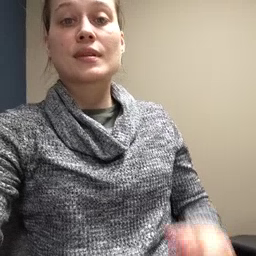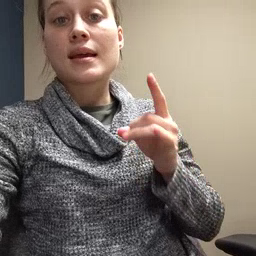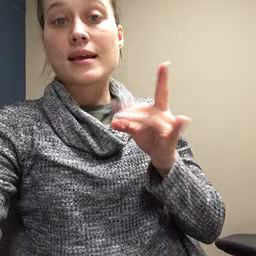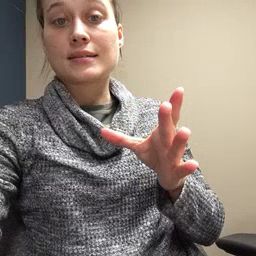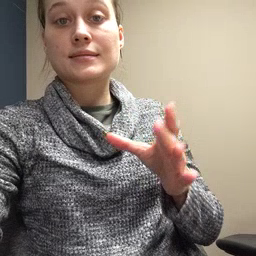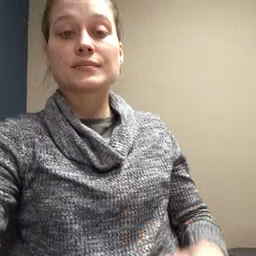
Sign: hate